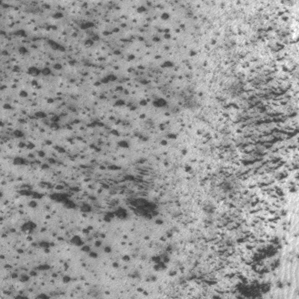
Label: frost